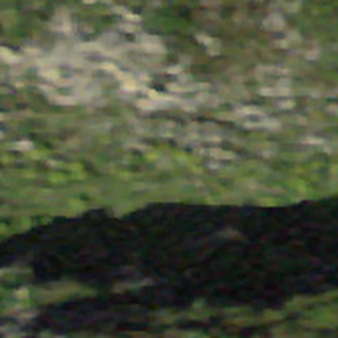
Label: other